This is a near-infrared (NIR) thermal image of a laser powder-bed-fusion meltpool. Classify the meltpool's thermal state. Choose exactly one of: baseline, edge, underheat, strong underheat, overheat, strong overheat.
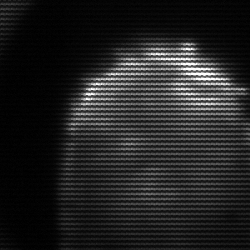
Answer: edge